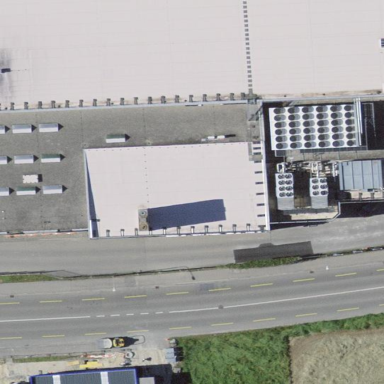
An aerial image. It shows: Building with flat roof.